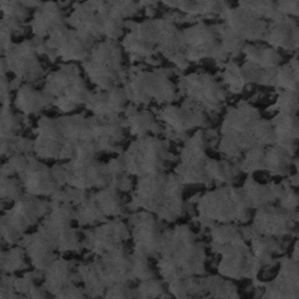
Label: frost